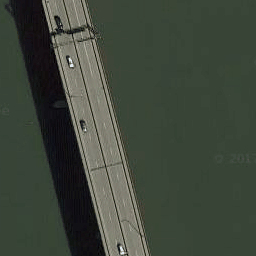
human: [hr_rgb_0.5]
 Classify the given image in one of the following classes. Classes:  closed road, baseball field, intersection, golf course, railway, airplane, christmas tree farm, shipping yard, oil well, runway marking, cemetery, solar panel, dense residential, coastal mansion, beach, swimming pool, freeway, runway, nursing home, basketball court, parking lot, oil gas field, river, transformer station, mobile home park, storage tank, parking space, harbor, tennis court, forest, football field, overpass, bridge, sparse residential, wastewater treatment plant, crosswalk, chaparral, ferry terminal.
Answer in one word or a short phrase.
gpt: bridge